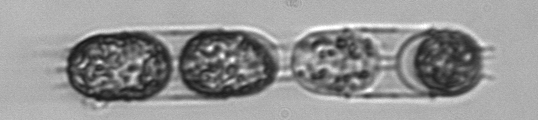
Label: Stephanopyxis